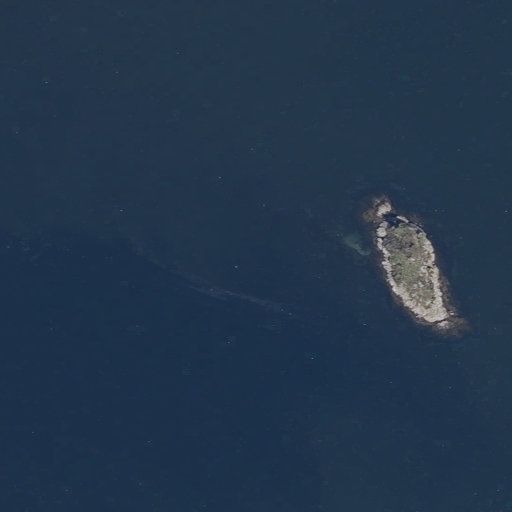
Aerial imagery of island in Maine named Beaver Island containing open water, barren land, and herbaceous wetlands